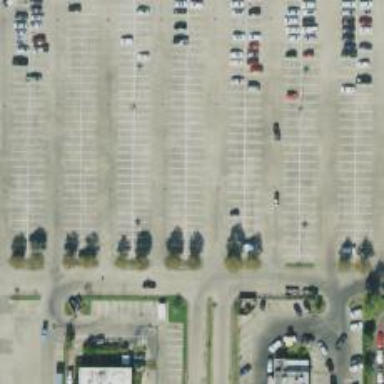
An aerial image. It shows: Parking space is available.